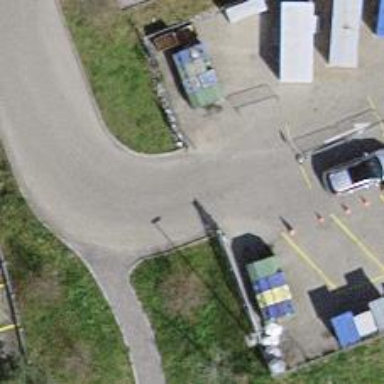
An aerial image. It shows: Gate.